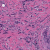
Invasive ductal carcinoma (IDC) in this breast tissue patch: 1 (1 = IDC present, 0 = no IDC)